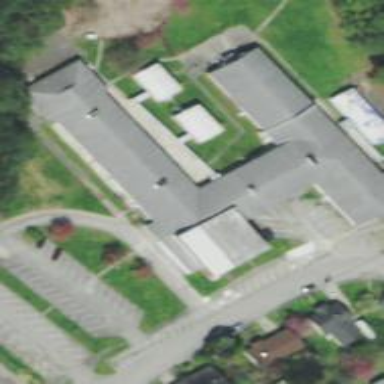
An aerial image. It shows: Kindergarten building.